Field crop: maize
Growth stage: 2
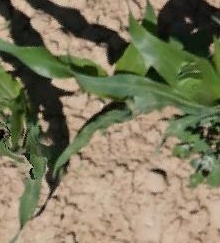
Species: maize